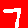
Digit: 7